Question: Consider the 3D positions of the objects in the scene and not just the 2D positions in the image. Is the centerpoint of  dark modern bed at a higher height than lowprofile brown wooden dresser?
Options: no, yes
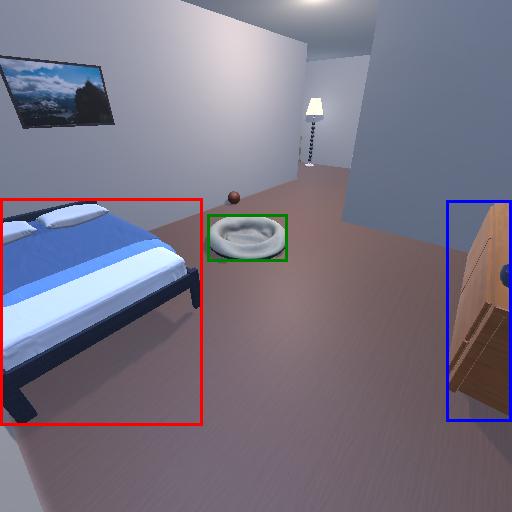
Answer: no